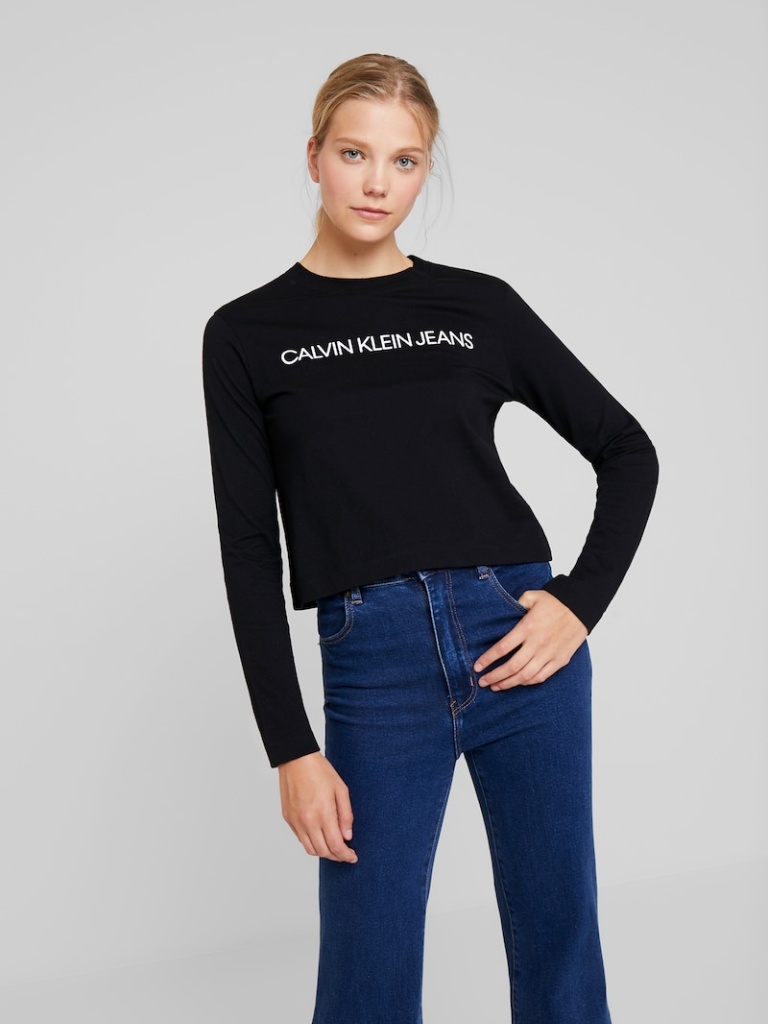
cotton tight a long-sleeved with the sleeves down cropped length Untucked crew sweater